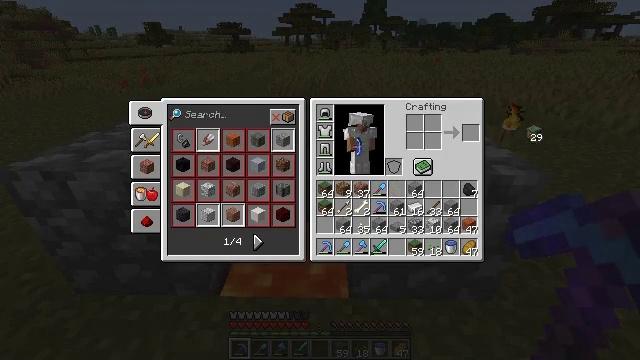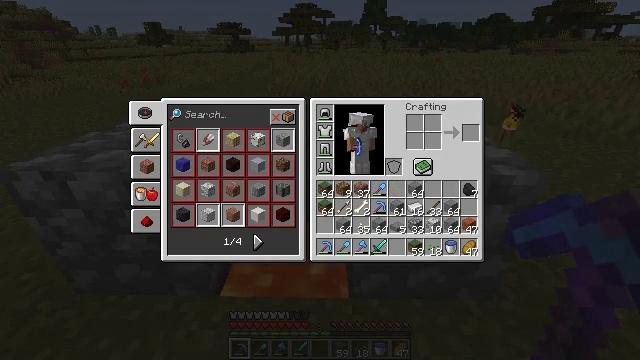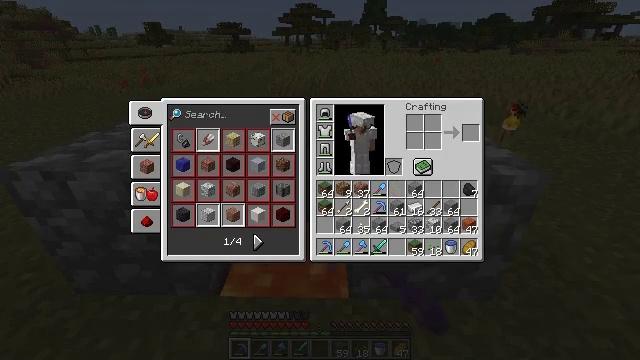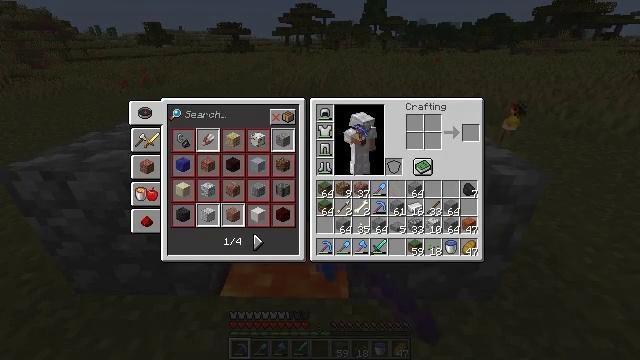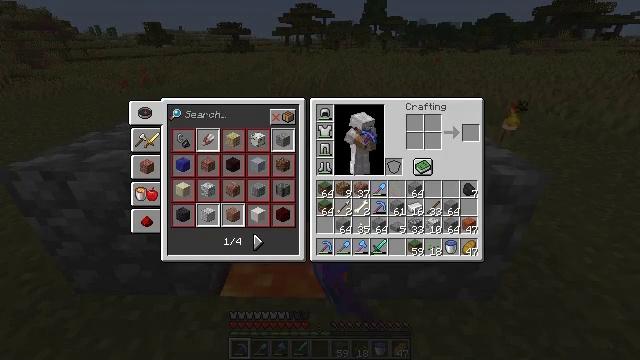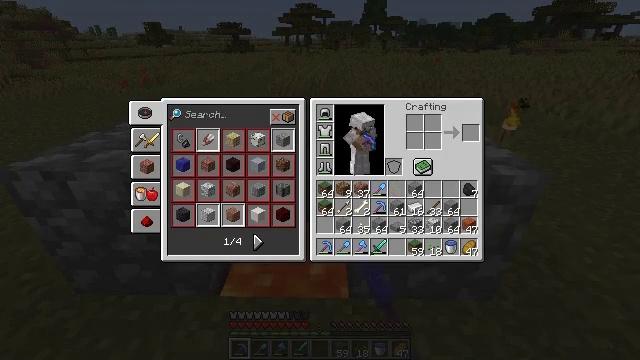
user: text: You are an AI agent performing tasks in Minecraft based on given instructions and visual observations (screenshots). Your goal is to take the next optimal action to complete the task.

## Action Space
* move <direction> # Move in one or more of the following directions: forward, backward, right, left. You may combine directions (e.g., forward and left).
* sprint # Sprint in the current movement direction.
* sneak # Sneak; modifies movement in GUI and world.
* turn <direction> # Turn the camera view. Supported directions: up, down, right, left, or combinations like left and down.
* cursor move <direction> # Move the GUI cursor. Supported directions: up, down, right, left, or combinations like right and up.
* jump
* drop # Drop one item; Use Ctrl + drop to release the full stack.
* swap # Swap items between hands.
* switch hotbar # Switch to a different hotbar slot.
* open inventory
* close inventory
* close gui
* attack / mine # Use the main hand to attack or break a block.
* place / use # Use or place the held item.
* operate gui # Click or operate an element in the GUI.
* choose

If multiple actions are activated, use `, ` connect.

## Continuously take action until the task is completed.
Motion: motion action
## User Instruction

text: Drop a grass block.
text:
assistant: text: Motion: cursor move left and down
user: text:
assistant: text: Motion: cursor move left and down
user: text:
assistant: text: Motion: cursor move left
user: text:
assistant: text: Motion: no_op
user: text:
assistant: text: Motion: no_op
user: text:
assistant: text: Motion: no_op